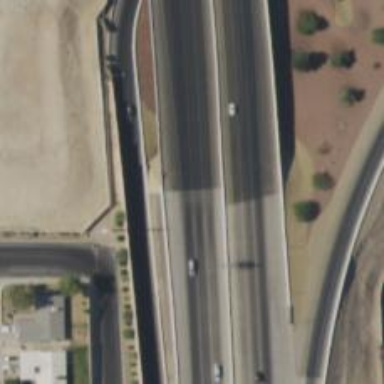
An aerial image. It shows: Viaduct bridge on motorway.